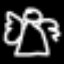
Label: angel